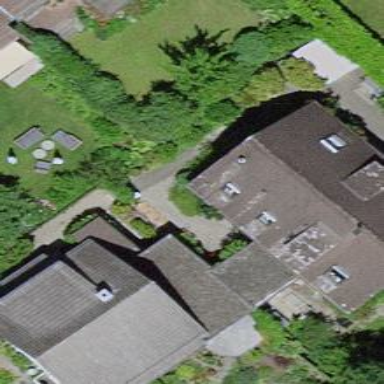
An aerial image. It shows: Residential building.